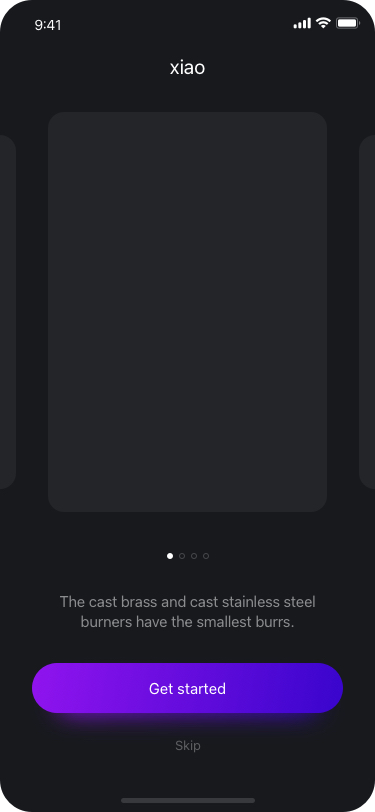
Text in this UI design:
Skip
Get started
The cast brass and cast stainless steel burners have the smallest burrs.
xiao